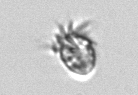
Label: Ciliophora